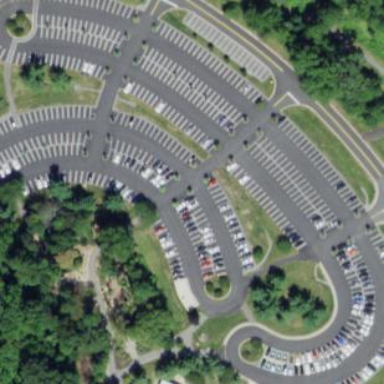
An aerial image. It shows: Road serving as parking aisle.